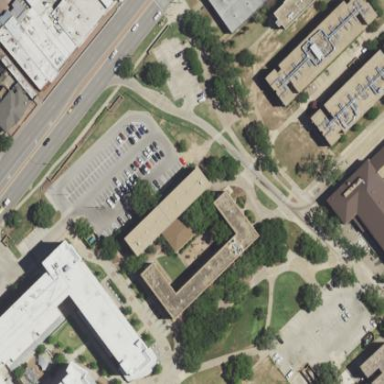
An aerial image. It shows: Residential building belonging to university.